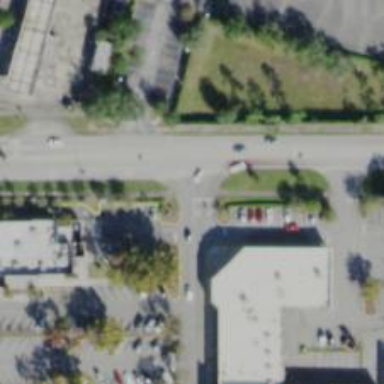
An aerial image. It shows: Unmarked crossing on the road.